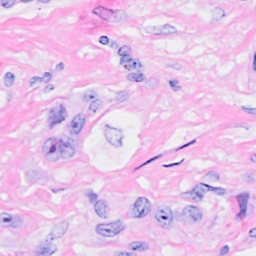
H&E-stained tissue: Breast